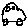
Label: car